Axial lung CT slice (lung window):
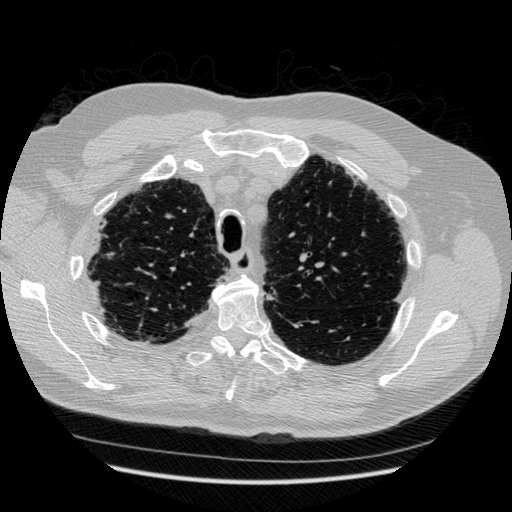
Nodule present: no